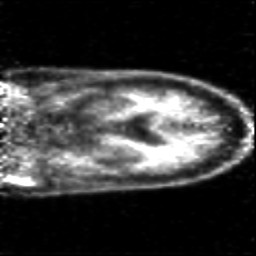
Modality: PET
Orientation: coronal
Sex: female
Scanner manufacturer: siemens